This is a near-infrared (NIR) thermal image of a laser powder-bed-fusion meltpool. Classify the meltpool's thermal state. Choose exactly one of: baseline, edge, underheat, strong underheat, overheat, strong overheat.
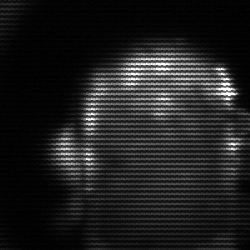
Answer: baseline